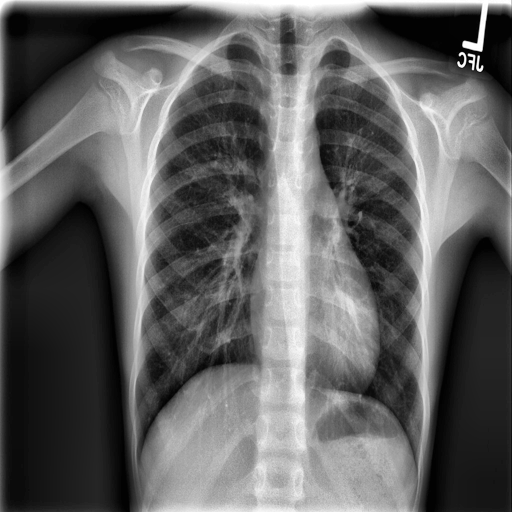
Finding: NORMAL